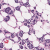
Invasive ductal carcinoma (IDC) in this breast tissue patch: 1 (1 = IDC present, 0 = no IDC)